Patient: sex M, age 52
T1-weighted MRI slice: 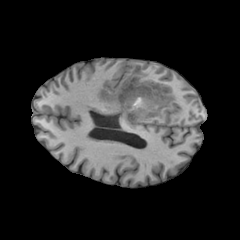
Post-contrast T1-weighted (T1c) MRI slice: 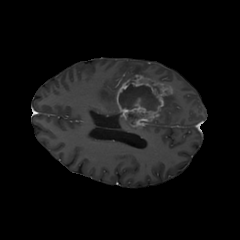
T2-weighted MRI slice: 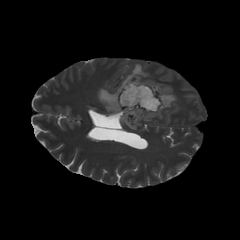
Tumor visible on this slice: yes
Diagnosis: Glioblastoma, IDH-wildtype
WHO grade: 4